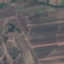
Land use / land cover: PermanentCrop